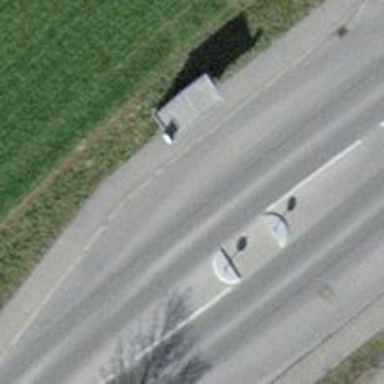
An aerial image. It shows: Bus stop with shelter. It is platform for public transport.